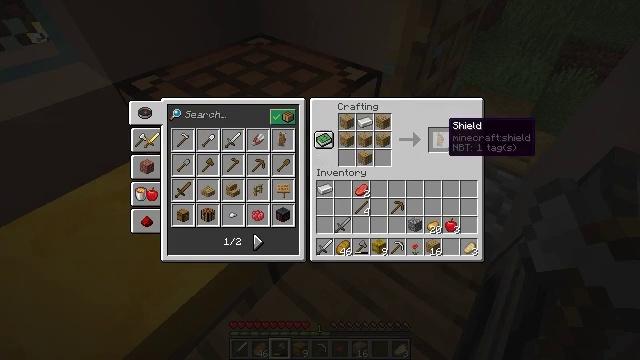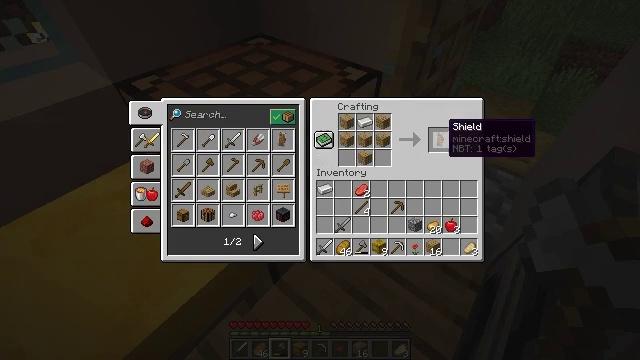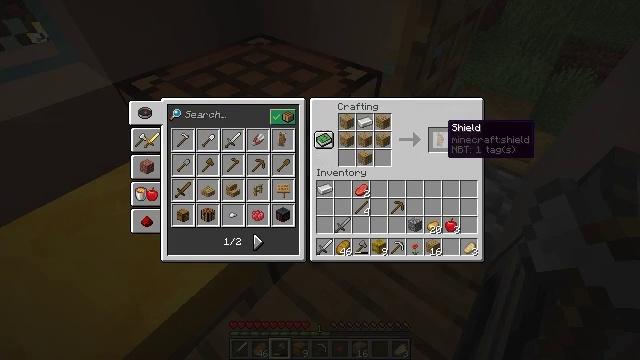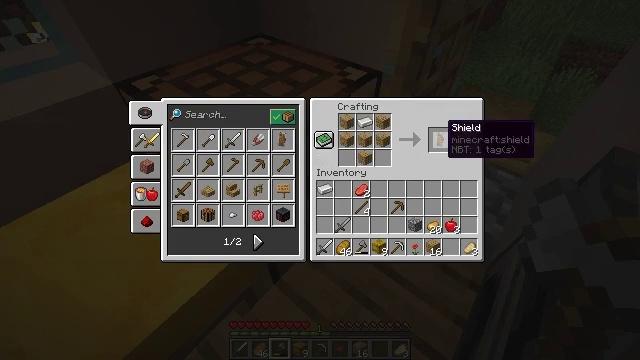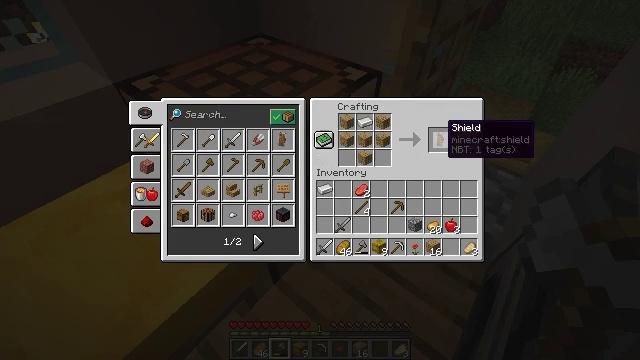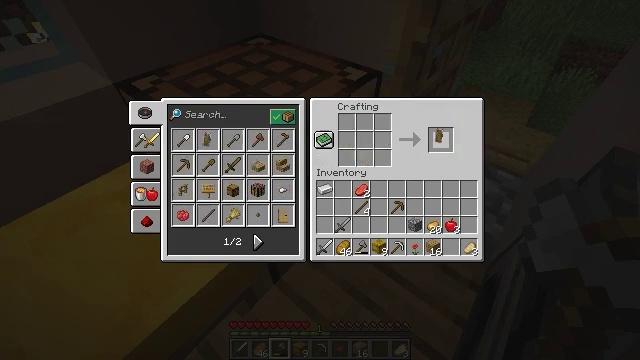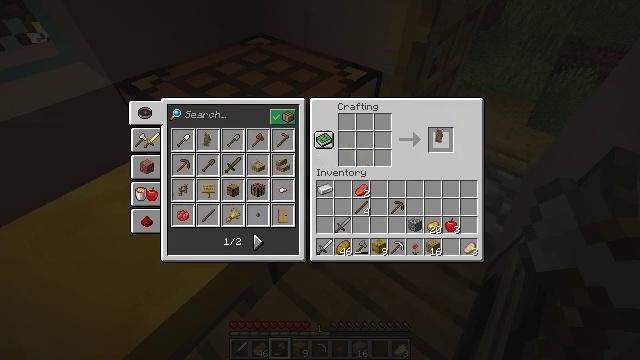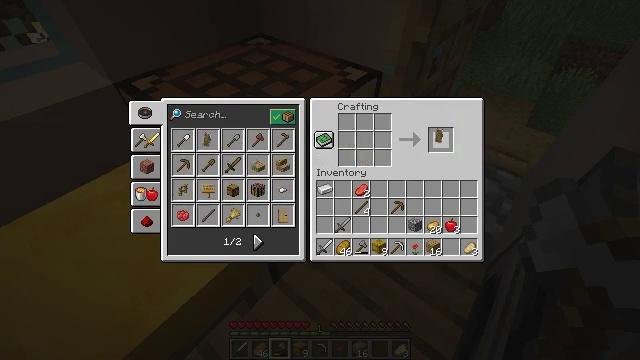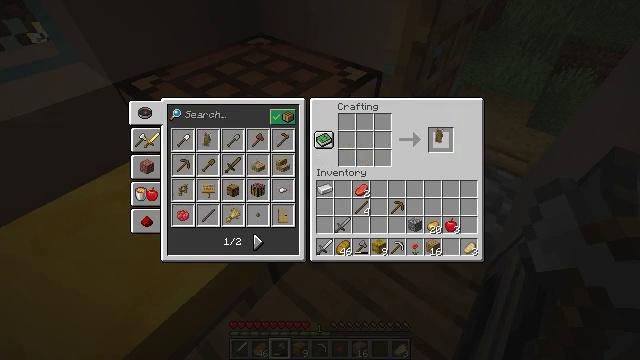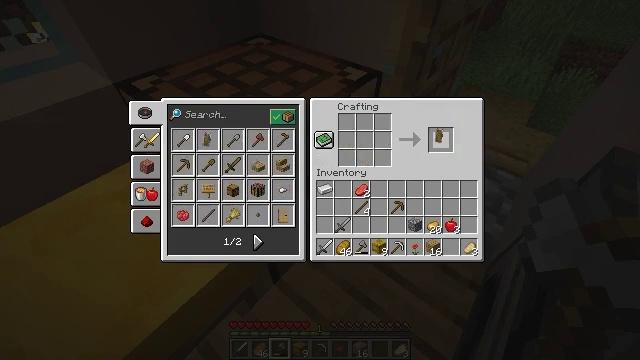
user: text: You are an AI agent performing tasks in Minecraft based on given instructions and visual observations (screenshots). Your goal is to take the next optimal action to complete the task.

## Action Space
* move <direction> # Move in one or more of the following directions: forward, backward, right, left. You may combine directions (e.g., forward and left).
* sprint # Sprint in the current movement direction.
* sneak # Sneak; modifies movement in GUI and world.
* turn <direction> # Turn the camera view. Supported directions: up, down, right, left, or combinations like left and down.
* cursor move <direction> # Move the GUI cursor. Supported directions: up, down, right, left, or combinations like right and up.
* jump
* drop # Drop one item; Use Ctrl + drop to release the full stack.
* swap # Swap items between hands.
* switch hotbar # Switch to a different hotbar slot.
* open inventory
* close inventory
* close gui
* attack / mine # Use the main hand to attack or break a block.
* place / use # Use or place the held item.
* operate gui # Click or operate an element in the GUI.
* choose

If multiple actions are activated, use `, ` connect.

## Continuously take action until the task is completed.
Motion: motion action
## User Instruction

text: Combine wood planks and iron to craft a shield.
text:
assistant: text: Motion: no_op
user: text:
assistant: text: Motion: no_op
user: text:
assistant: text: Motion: no_op
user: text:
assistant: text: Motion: no_op
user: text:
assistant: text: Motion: operate gui
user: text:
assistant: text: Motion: operate gui
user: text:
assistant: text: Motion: no_op
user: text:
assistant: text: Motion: no_op
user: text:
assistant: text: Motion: no_op
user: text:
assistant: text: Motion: no_op